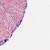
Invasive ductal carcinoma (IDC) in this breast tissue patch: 1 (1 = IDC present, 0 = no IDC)